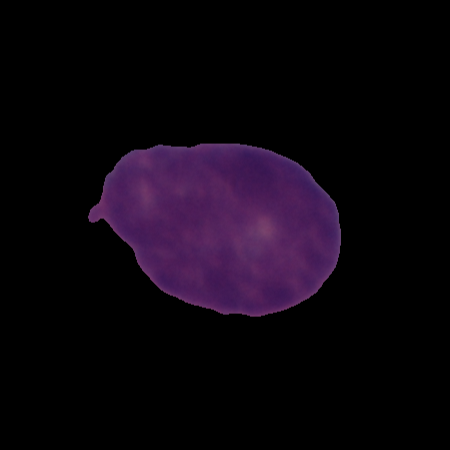
Label: cancer